Question:
<URL>
Just after updating my Android Studio 2.4 to 3.0, I started getting this issue. The preview of the XML files are not showing (it used to work perfectly all right in earlier version).
Moreover, once playing with "File>Project Structure>App>Incremental Dex ... with values "blank", "true" and "false", the preview once came, but again blacked out with "android...CoordinatorLayout".
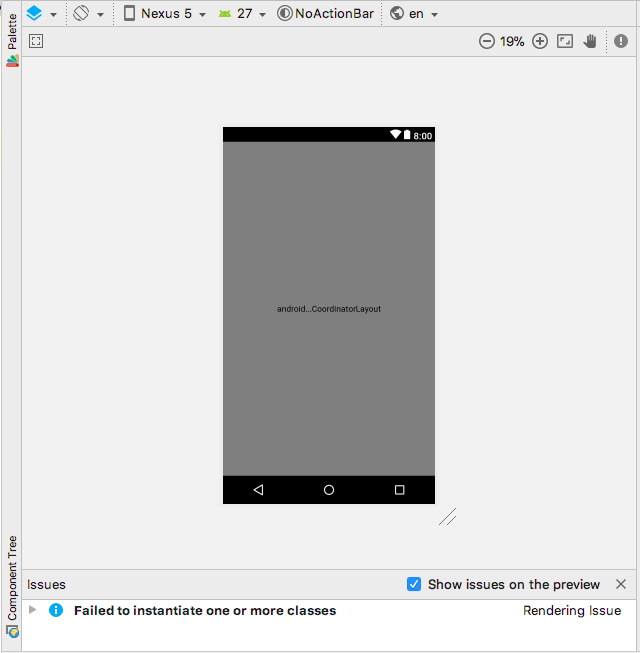
Answer: I was also struggling with this error "android...Coordinator Layout" and "Failed to instantiate one or more classes".
I tried these many "failed" attempts: 1. Changing API level in design tab of any XML file. 2. Changing design theme 3. installing newest SDK files etc etc.
But finally after few sleepless night I was able to do it by: 1. Un-installing the complete Android Studio and SDK downloaded files. [NOTE: this also helped me in saving precious space in my 120GB MAC book] 2. Installing default SDK files as prompted during installation. 3. Changing a little in my "build.gradel" file. "Compiles SDK version", "target SDK version" and "dependencies" all has the same level. [26 in my case; my min SDK was 15]
And this again given me error after syncing gradle. But It showed some error [something with MAVEN...kind of forgotten to take the snapshot of that error] and I just downloaded that extra file required for the same.
And then, IT WORKED.
NOTE: Let me make it clear that, I am basically a Mechanical Engineer and trying to make my app for the benefits of Mechanical Engineers " Mechanical Engineering Total".